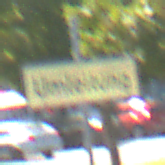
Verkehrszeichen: Umleitungsankuendigung
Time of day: Midday
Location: Outdoor (Urban)
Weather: Clear
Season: NotSpecified
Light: Natural